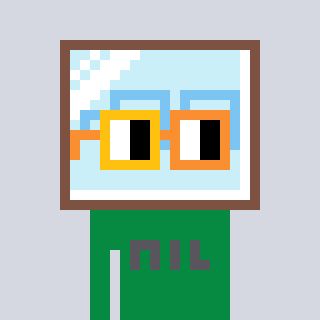
a pixel art character with square yellow and orange glasses, a mirror-shaped head and a green-colored body on a cool background